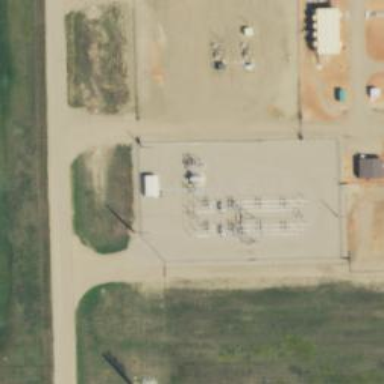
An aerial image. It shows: Switch used for power control.